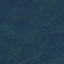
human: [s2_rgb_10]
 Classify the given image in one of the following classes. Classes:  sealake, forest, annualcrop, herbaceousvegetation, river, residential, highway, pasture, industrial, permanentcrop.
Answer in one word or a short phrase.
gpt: Forest